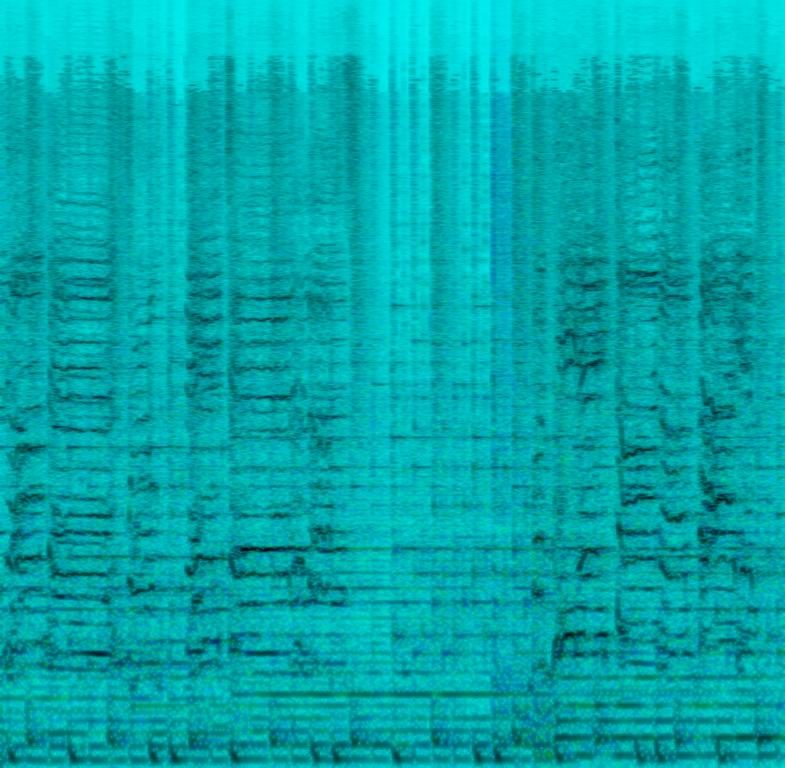
Female singers sing in funny animated vocals. The song is medium tempo with a groovy bass line, keyboard accompaniment, arpeggiated harmony tones and steady drumming rhythm. The song is cheerful and energetic. The audio quality is average.